Question: I want to build a Json output to list folder structure inside ExtJS tree panel. The structure should be the equivalent of this array in Json:
'''
Array
(
[text] => .
[children] => Array
(
[0] => Array
(
[text] => files
[children] =>
)
[1] => Array
(
[text] => folder 1
[children] =>
)
[2] => Array
(
[text] => New directory
[children] => array(
[0] => Array
(
[text] => sub_1
[children] => array(
[0] => Array
(
[text] => sub_1_1
[children] =>
)
[1] => Array
(
[text] => sub_1_2
[children] =>
)
)
)
[1] => Array
(
[text] => sub_2
[children] =>
)
)
)
)
)
'''
i made this function which shows the structure by going through PHP Manual and examples
'''
listFolders('../file_uploads/');
function listFolders($dir){
$dh = scandir($dir);
echo '<ul>';
foreach($dh as $folder){
if($folder != '.' && $folder != '..')
{
if(is_dir($dir.'/'.$folder)){
echo '<li>'.$folder.'</li>';
listFolders($dir.'/'.$folder);
}
}
}
echo '</ul>';
}
'''
this outputs the structure
- - - - - - - -
I want to know how to convert this output to a array (or the Json) like above?
'''
print "<pre>";
print_r(listFolders('../file_uploads/'));
function listFolders($dir)
{
$dh = scandir($dir);
$return = array();
foreach ($dh as $folder) {
if ($folder != '.' && $folder != '..') {
if (is_dir($dir . '/' . $folder)) {
$return[] = array(
'text' => $folder,
'children' => listFolders($dir . '/' . $folder)
);
}
}
}
return $return;
}
'''

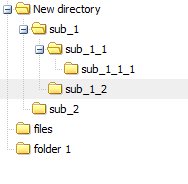
Answer: Try the following code:
'''
function listFolders($dir)
{
$dh = scandir($dir);
$return = array();
foreach ($dh as $folder) {
if ($folder != '.' && $folder != '..') {
if (is_dir($dir . '/' . $folder)) {
$return[] = array($folder => listFolders($dir . '/' . $folder));
} else {
$return[] = $folder;
}
}
}
return $return;
}
'''
Seems to work for me, not tested properly though.